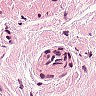
Metastatic tissue present: no